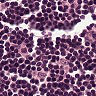
Metastatic tissue present: no